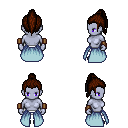
a pixel art fantasy rpg character, female body template, dark elf, purple skin, overskirt, white pants, brown long topknot hairstyle, leather bracers, four views (front, back, left, right), 2x2 character sprite sheet, small pixel art, hard edges, no anti-aliasing